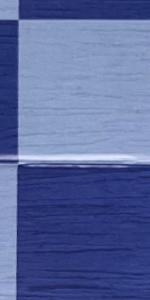
Label: Empty